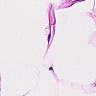
Metastatic tissue present: no